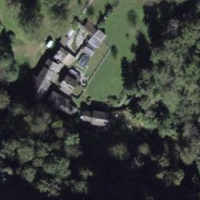
EUNIS habitat code: 44
Species observed at this site:
Actinidia chinensis